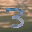
Label: 3